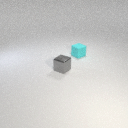
small cyan rubber cube behind small gray metal cube